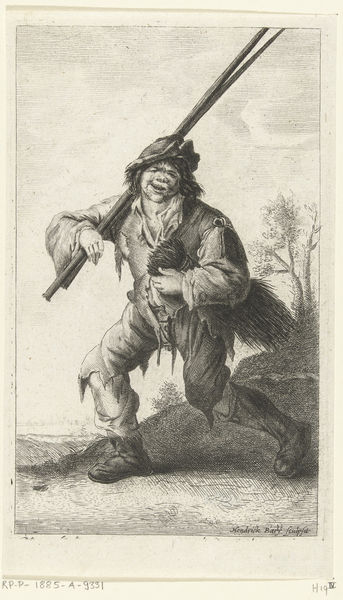
Titel: Schoorsteenveger
Künstler: Hendrik Bary
Standort: Amsterdam
Institution: Rijksmuseum
Schlagwörter: hat, tree, hill, smile, shoes, stick